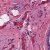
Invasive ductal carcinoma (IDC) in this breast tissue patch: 0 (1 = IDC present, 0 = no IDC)